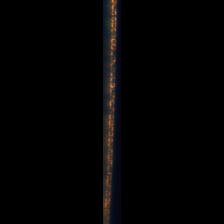
Taxon: Leptocylindrus
Group: Diatoms